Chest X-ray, PA view. Patient: 66 years old, sex M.
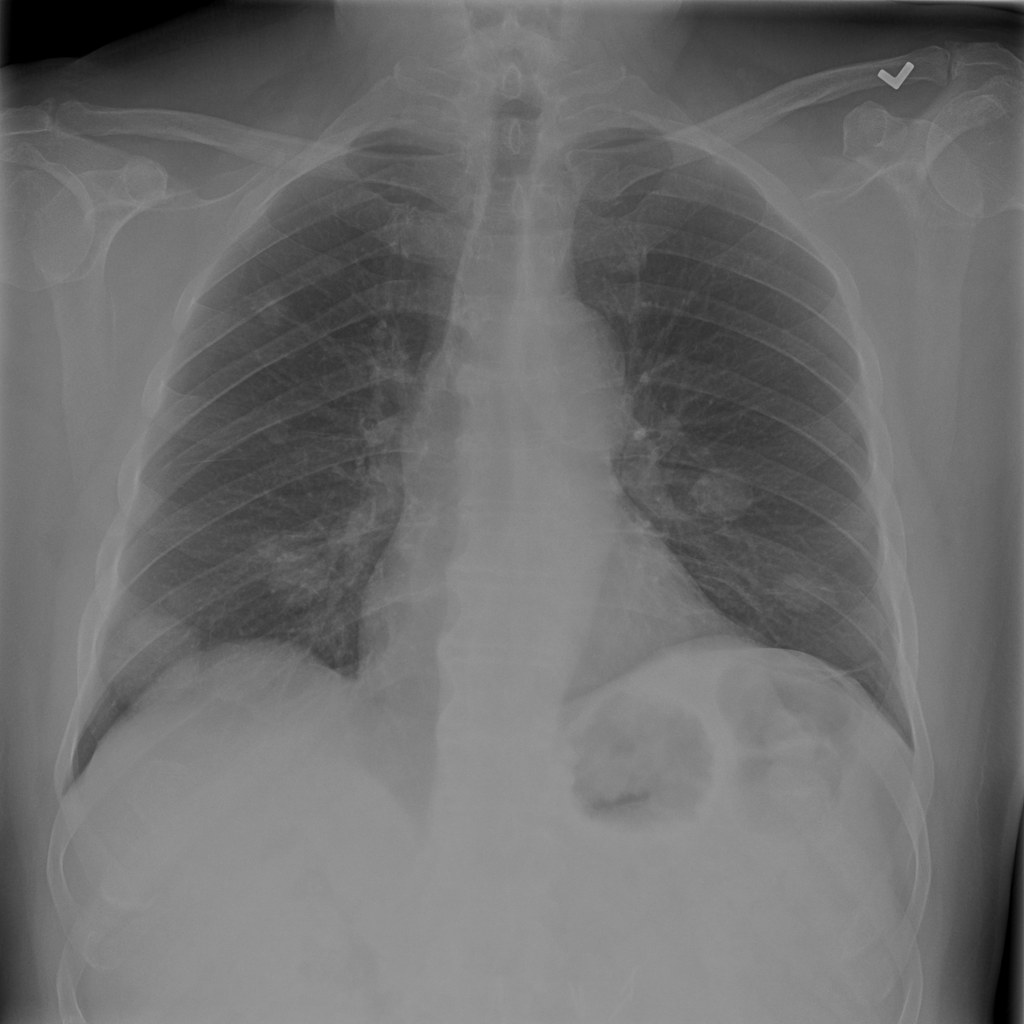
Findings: No Finding